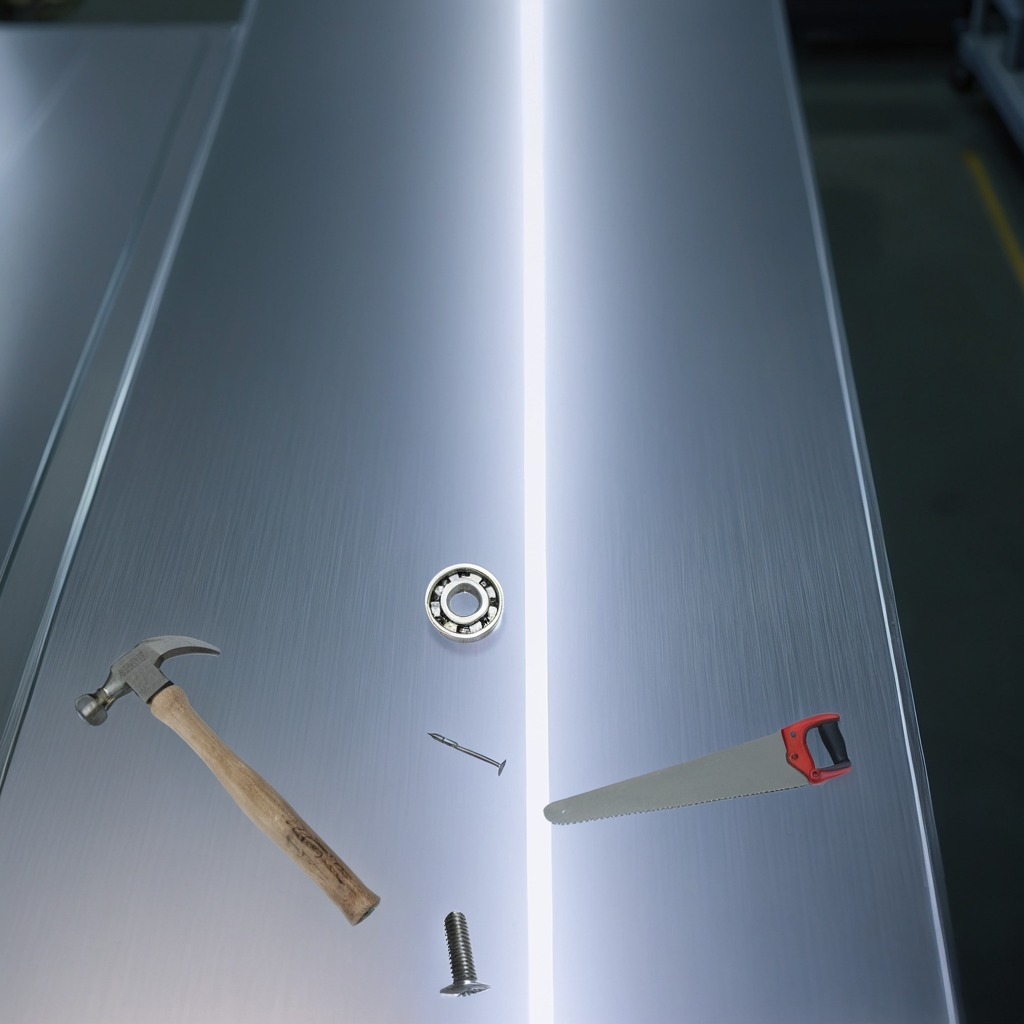
A ball bearing, hammer, iron nail, metal machine screw, and a handheld metal saw are lying on the metal table in the machine shop.